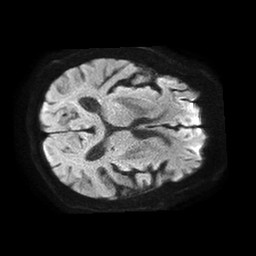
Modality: TRACE
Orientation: axial
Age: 75
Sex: male
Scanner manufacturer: philips
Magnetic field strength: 1.5 T
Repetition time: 4.6 s
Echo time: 0.08631 s